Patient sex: F
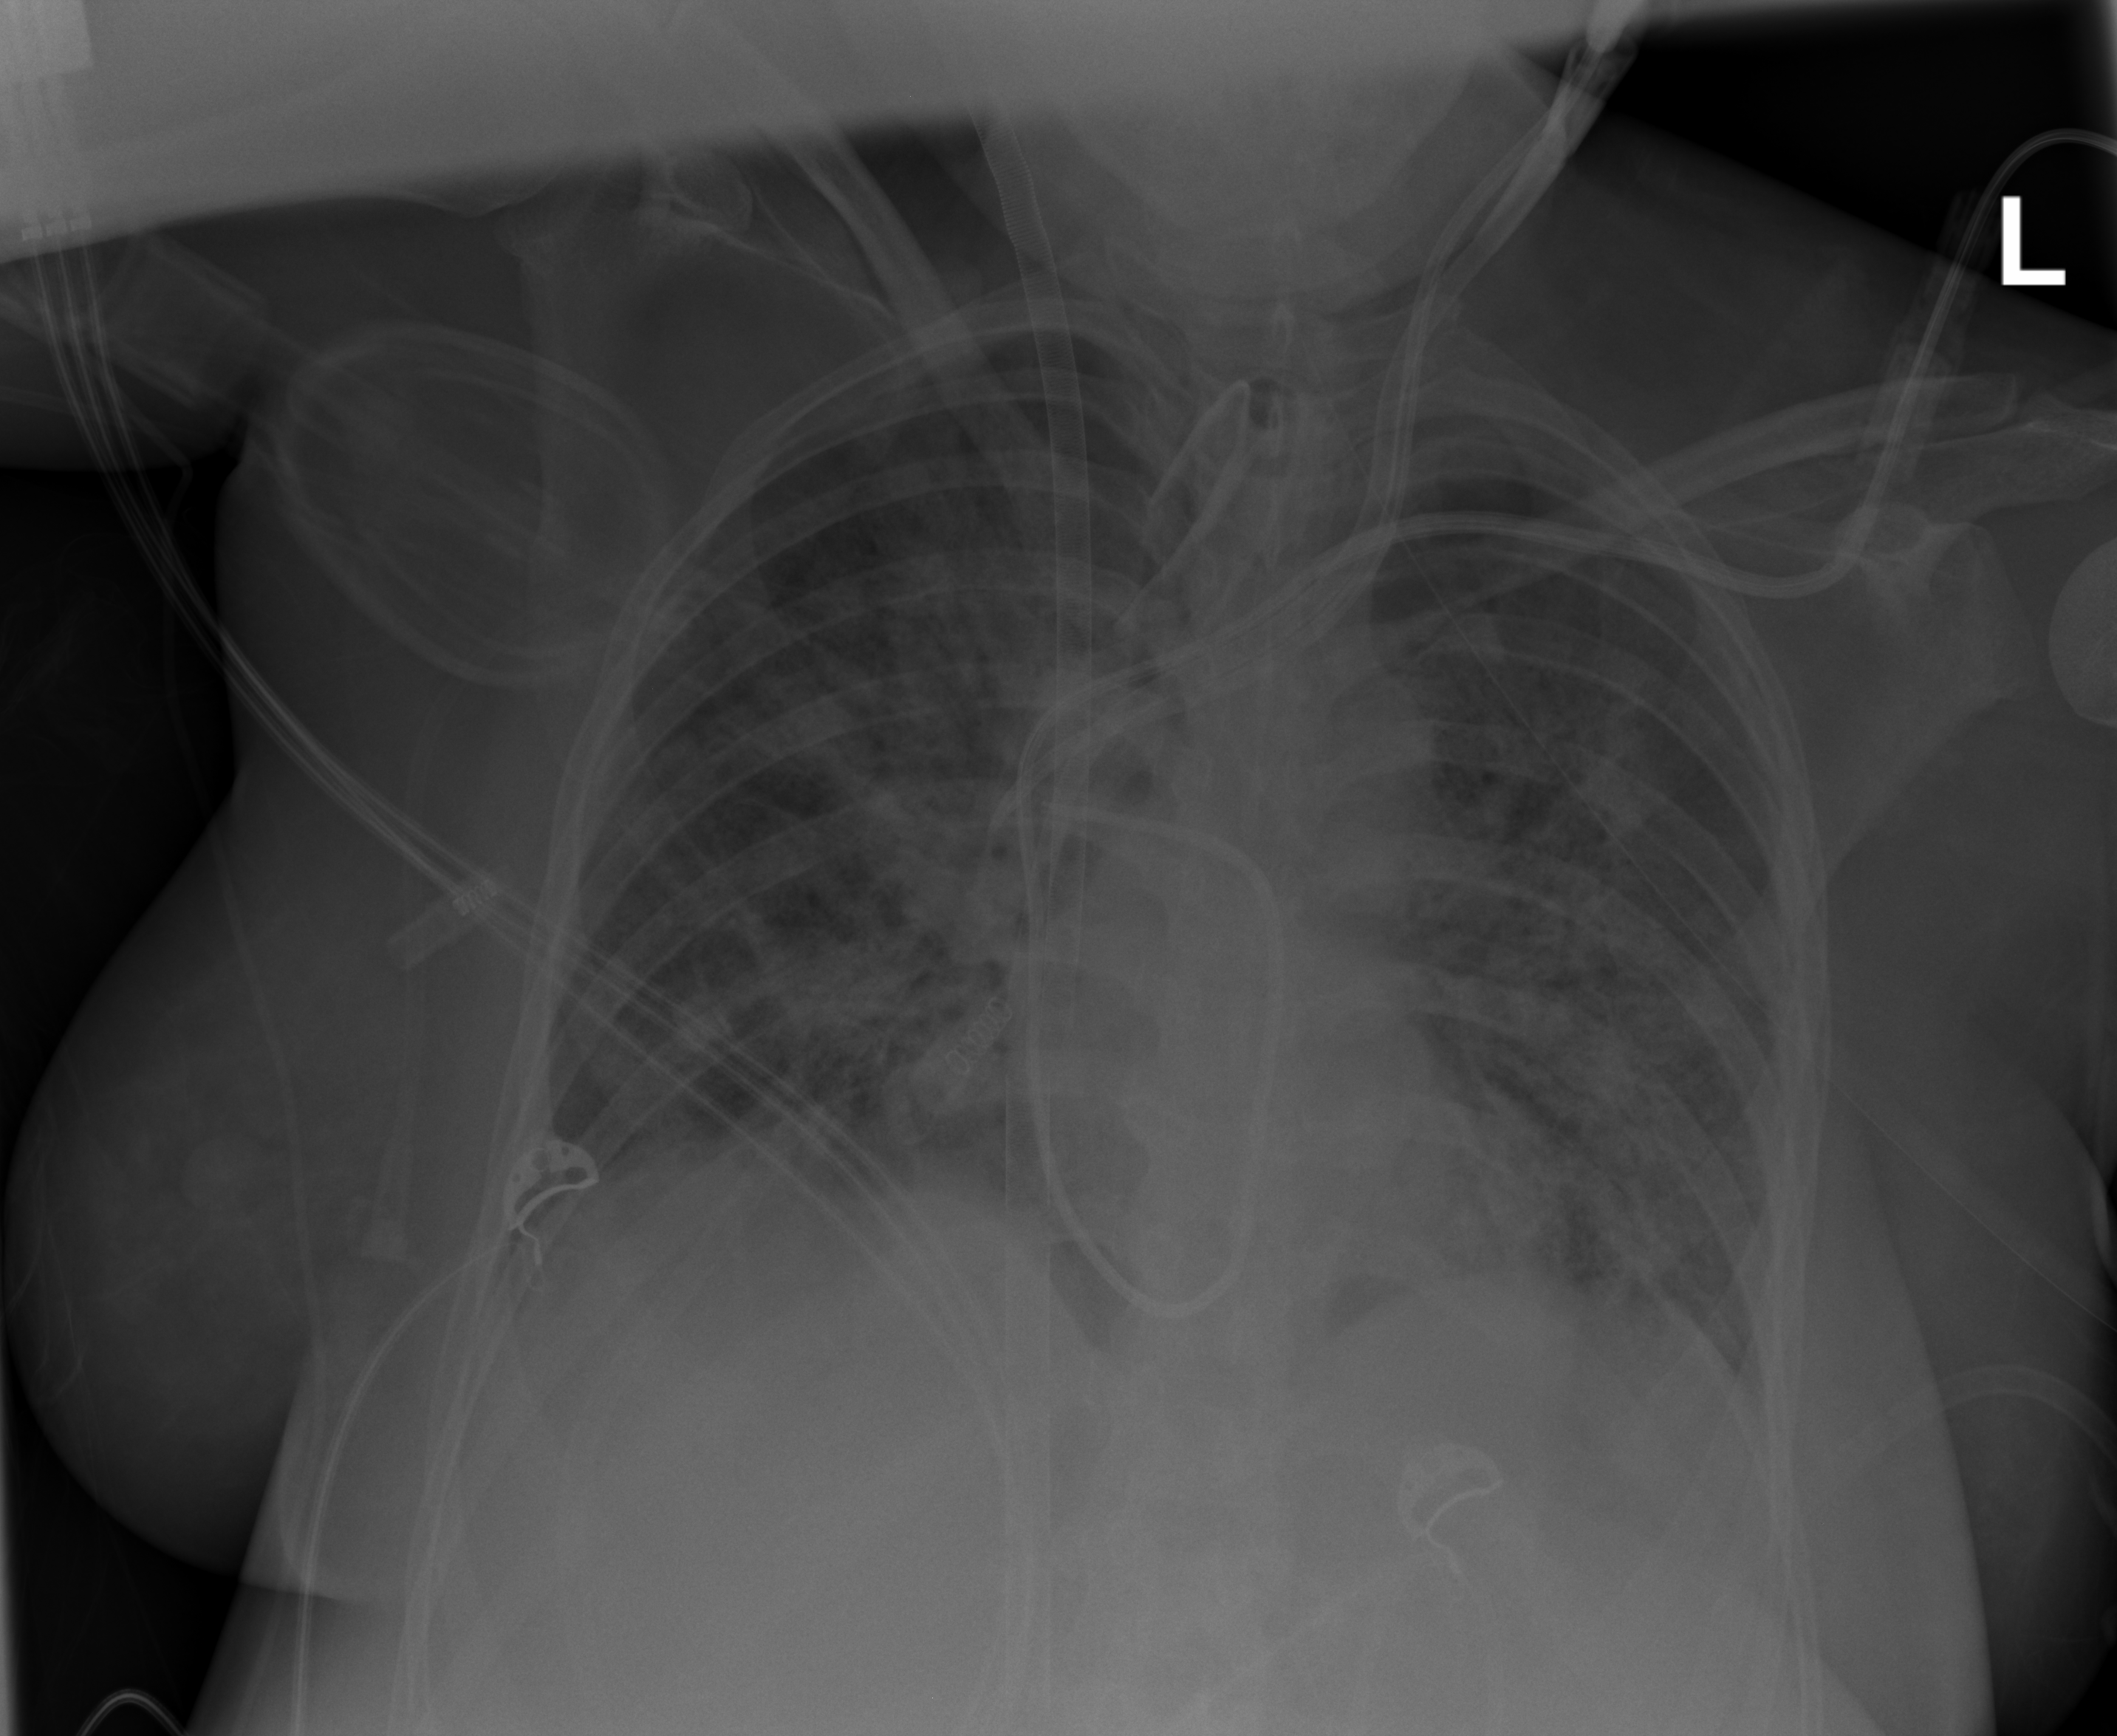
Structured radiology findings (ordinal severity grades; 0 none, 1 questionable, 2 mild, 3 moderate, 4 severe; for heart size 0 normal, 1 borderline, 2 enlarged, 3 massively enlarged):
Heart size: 0
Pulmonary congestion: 2
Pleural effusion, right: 2
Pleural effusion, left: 2
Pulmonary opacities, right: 4
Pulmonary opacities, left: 4
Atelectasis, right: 3
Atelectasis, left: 3